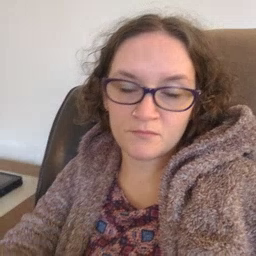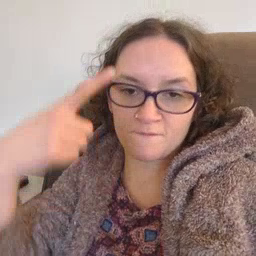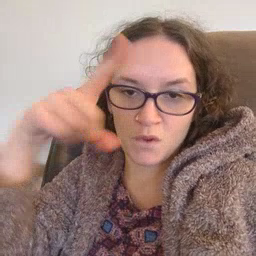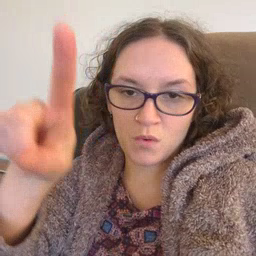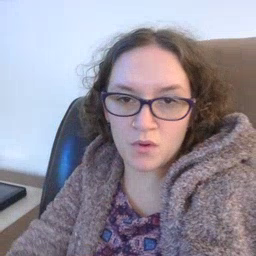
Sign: for